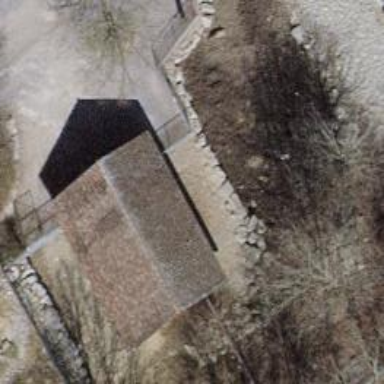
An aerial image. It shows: Shed.